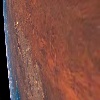
Label: land